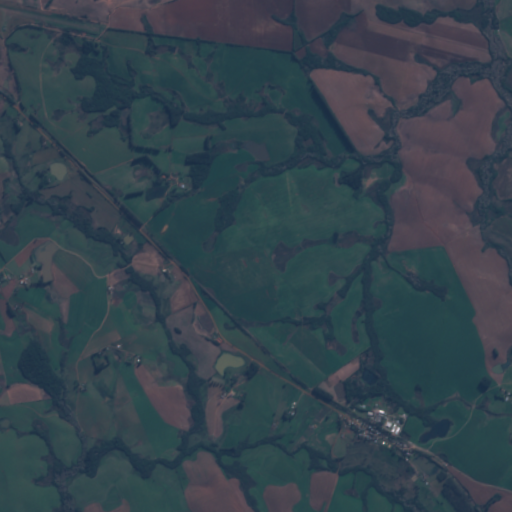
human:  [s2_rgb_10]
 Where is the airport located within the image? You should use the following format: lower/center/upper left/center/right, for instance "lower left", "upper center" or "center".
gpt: The airport is located in the upper left of the image.
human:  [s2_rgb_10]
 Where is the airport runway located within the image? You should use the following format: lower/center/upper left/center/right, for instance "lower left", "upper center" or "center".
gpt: The airport runway is located in the upper left of the image.
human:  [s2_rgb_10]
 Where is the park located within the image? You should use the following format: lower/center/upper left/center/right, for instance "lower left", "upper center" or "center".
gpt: The park is located in the lower right of the image.
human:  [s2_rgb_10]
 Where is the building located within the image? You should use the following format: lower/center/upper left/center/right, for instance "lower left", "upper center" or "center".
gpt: There is no building in the image.